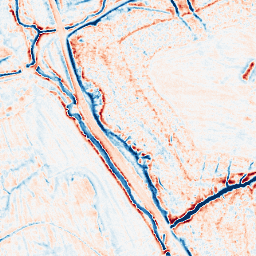
Category: edge_preserving
Decomposition family: anisotropic_diffusion
Decomposition parameters: iterations: 20
kappa: 30
gamma: 0.15
Upsampling method: sinc_blackman
Upsampling parameters: scale: 8
kernel_size: 16
Upsampling scale: 8